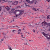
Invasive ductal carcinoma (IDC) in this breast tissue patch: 1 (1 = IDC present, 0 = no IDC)